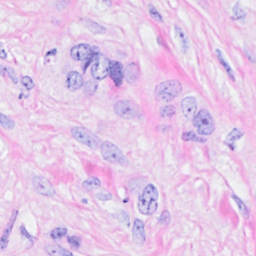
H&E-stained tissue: Breast